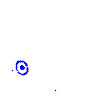
Particle: pion